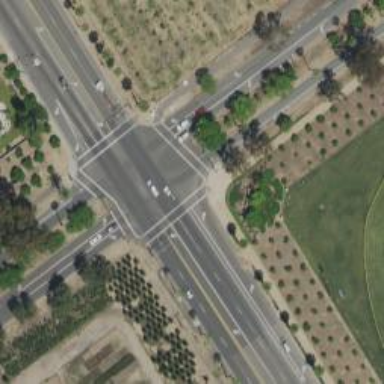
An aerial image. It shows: Crossing road.